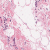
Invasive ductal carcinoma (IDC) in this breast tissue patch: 0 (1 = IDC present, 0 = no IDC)